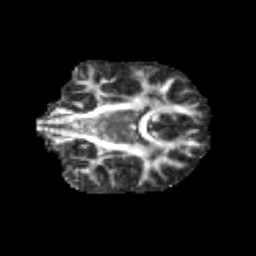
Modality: FA
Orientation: coronal
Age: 11
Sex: male
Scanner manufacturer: siemens
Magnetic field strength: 3 T
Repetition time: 3.8 s
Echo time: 0.07 s